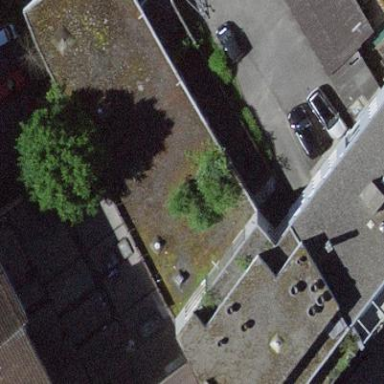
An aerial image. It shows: Commercial building.